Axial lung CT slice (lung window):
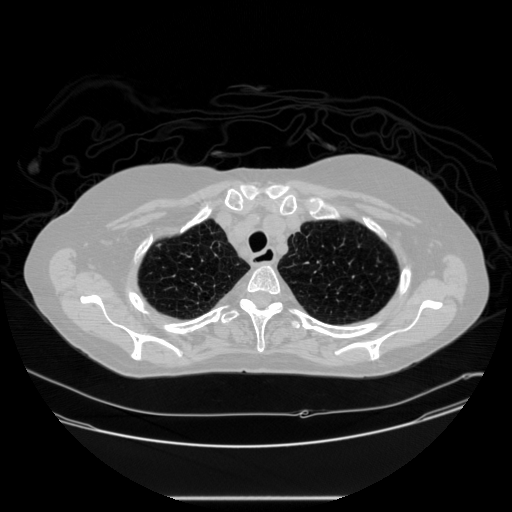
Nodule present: no